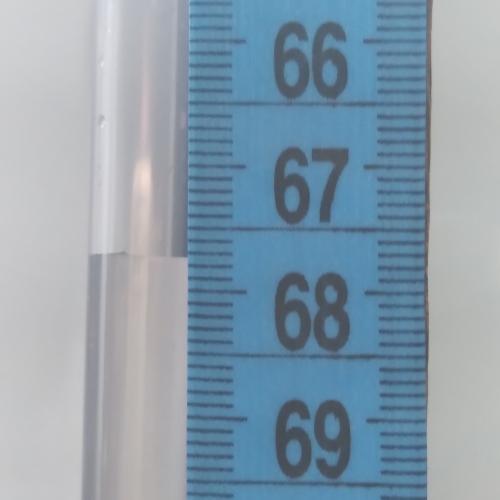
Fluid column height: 67.7 cm